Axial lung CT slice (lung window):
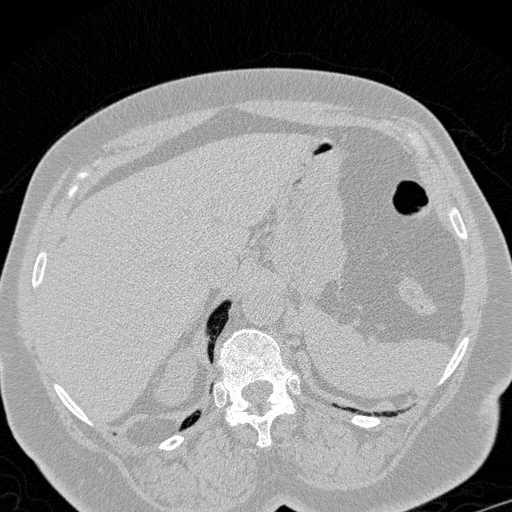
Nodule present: no